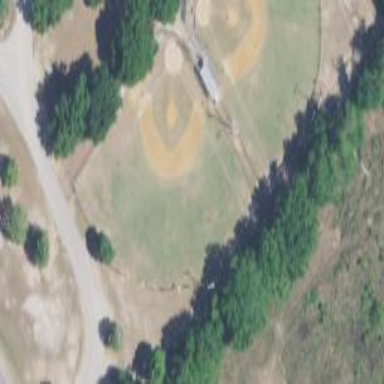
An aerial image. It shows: Baseball pitch for leisure land activities.